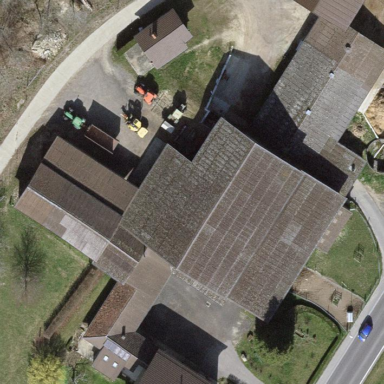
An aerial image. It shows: Industrial building.